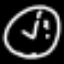
Label: clock